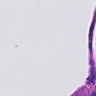
Metastatic tissue present: yes